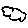
Label: cloud